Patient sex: F
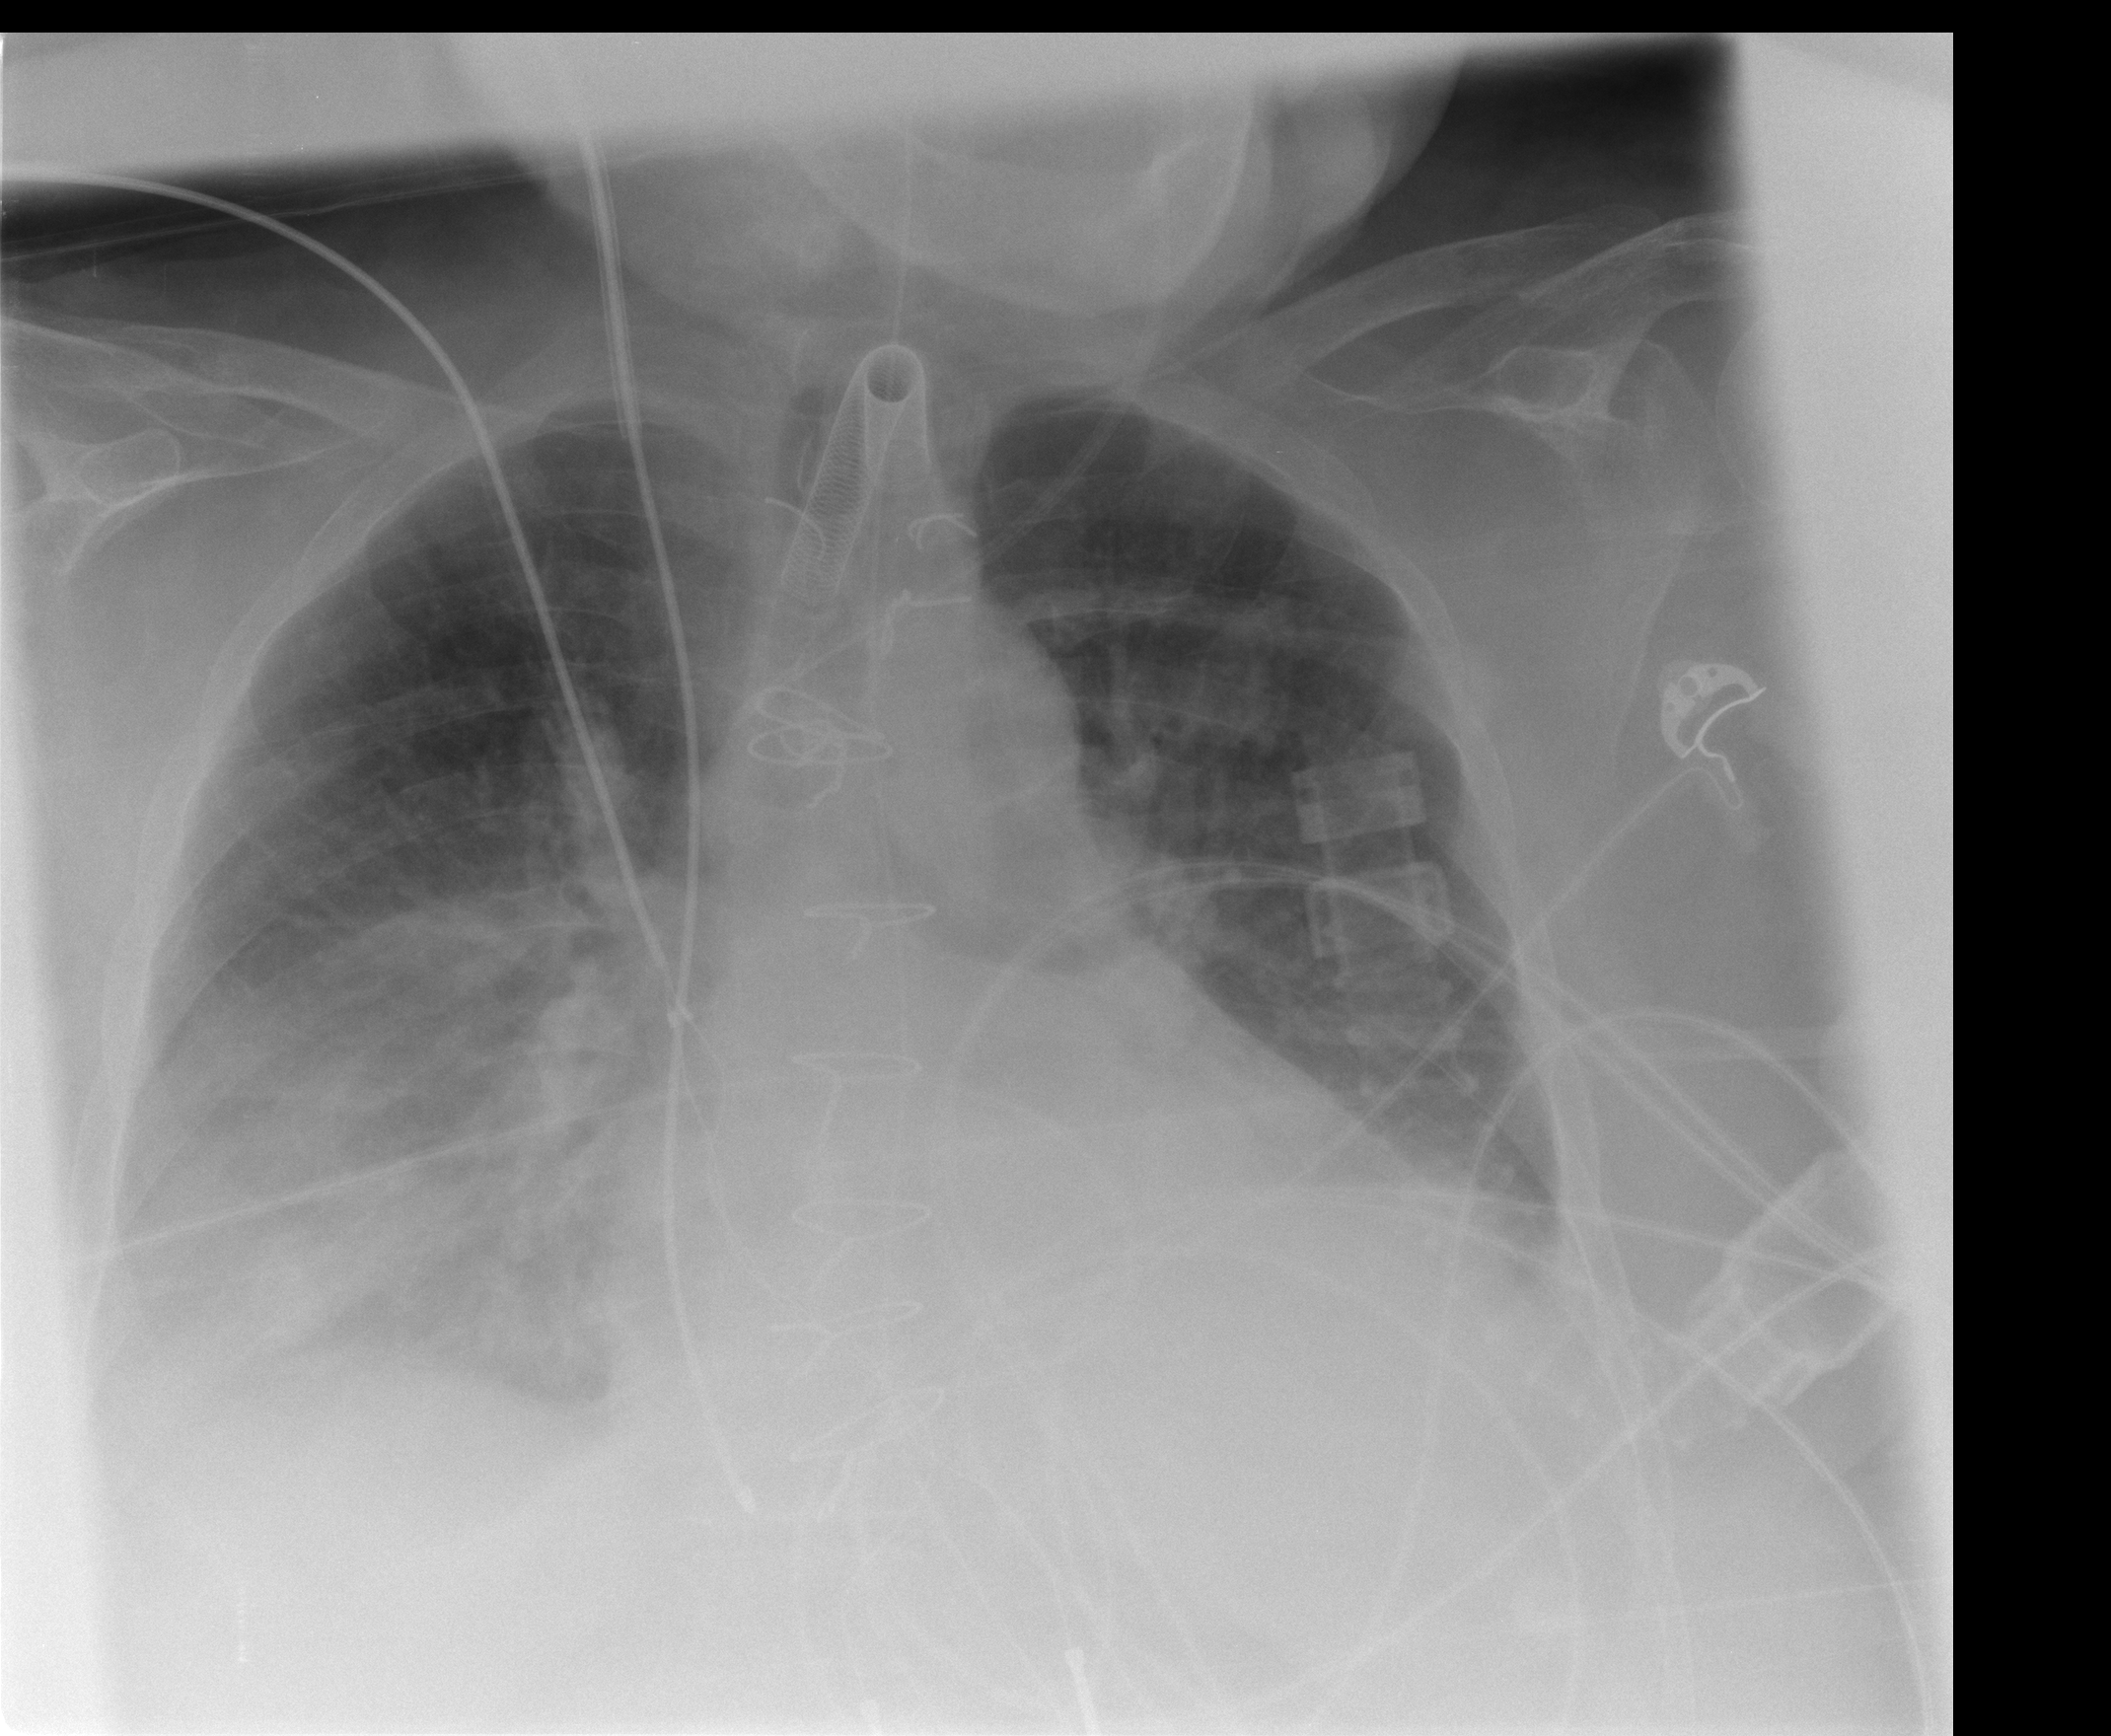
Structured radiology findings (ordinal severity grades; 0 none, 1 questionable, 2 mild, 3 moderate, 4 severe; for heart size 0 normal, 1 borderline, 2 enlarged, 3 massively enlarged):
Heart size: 2
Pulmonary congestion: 3
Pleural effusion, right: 2
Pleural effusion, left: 0
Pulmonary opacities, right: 2
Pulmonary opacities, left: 0
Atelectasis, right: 3
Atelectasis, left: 2